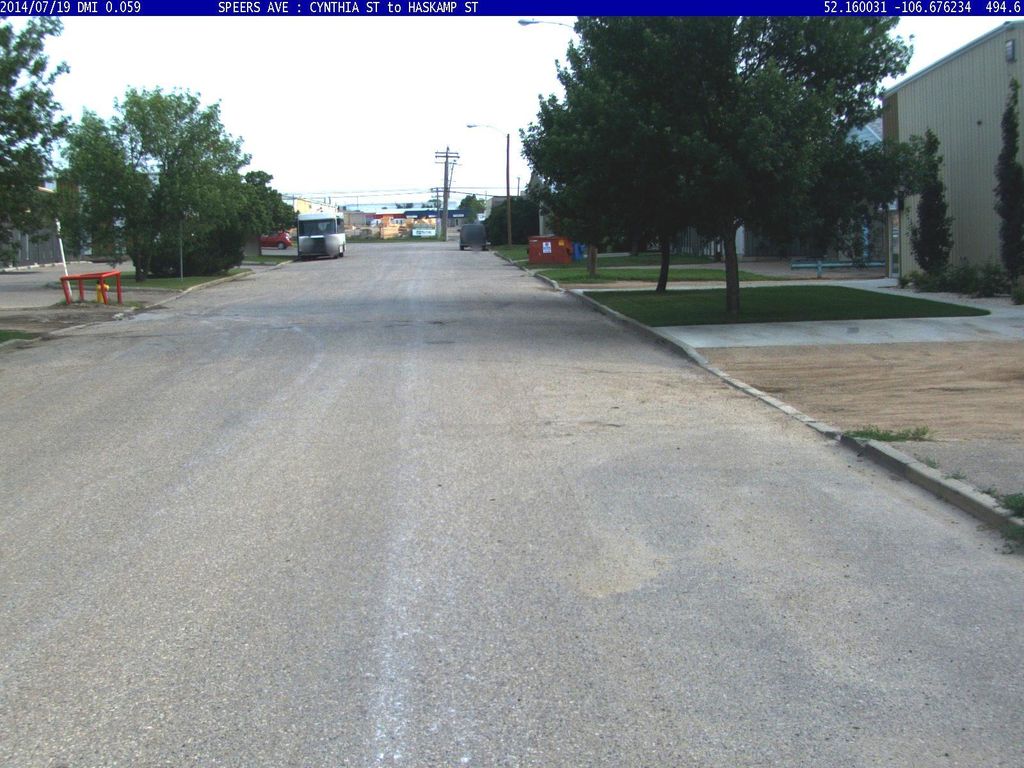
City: saskatoon